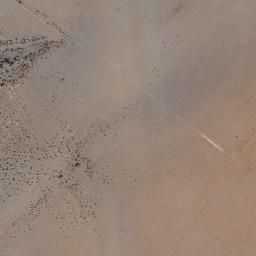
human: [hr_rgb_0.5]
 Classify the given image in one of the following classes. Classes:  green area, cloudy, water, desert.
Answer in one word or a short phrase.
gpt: desert